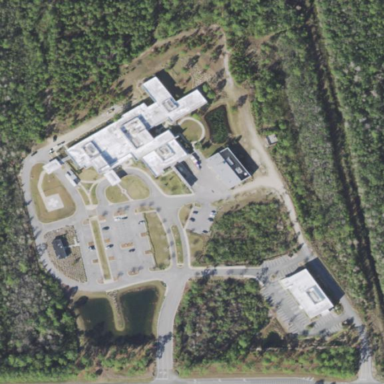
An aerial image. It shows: Hospital.